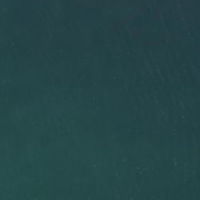
EUNIS habitat code: 14
Species observed at this site:
Lathraea squamaria